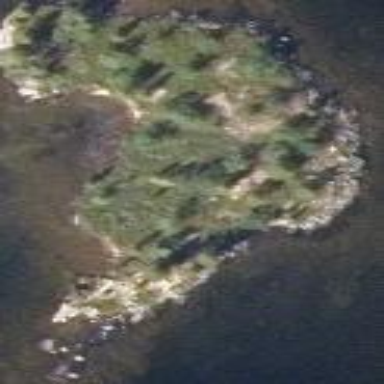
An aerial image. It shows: Islet.